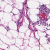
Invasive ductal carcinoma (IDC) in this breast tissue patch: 0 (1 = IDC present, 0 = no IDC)